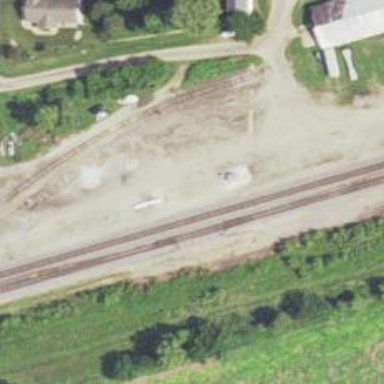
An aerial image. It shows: Railroad crossover.